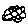
Label: flower